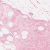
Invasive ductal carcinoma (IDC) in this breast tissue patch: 0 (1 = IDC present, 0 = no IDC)